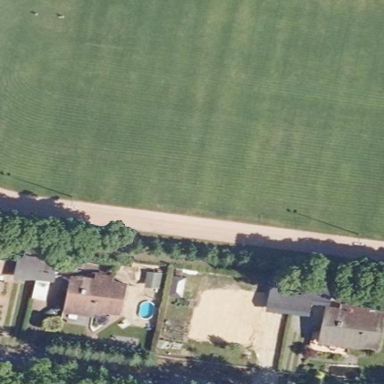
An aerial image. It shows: Soccer pitch with grass surface for leisure and sports.